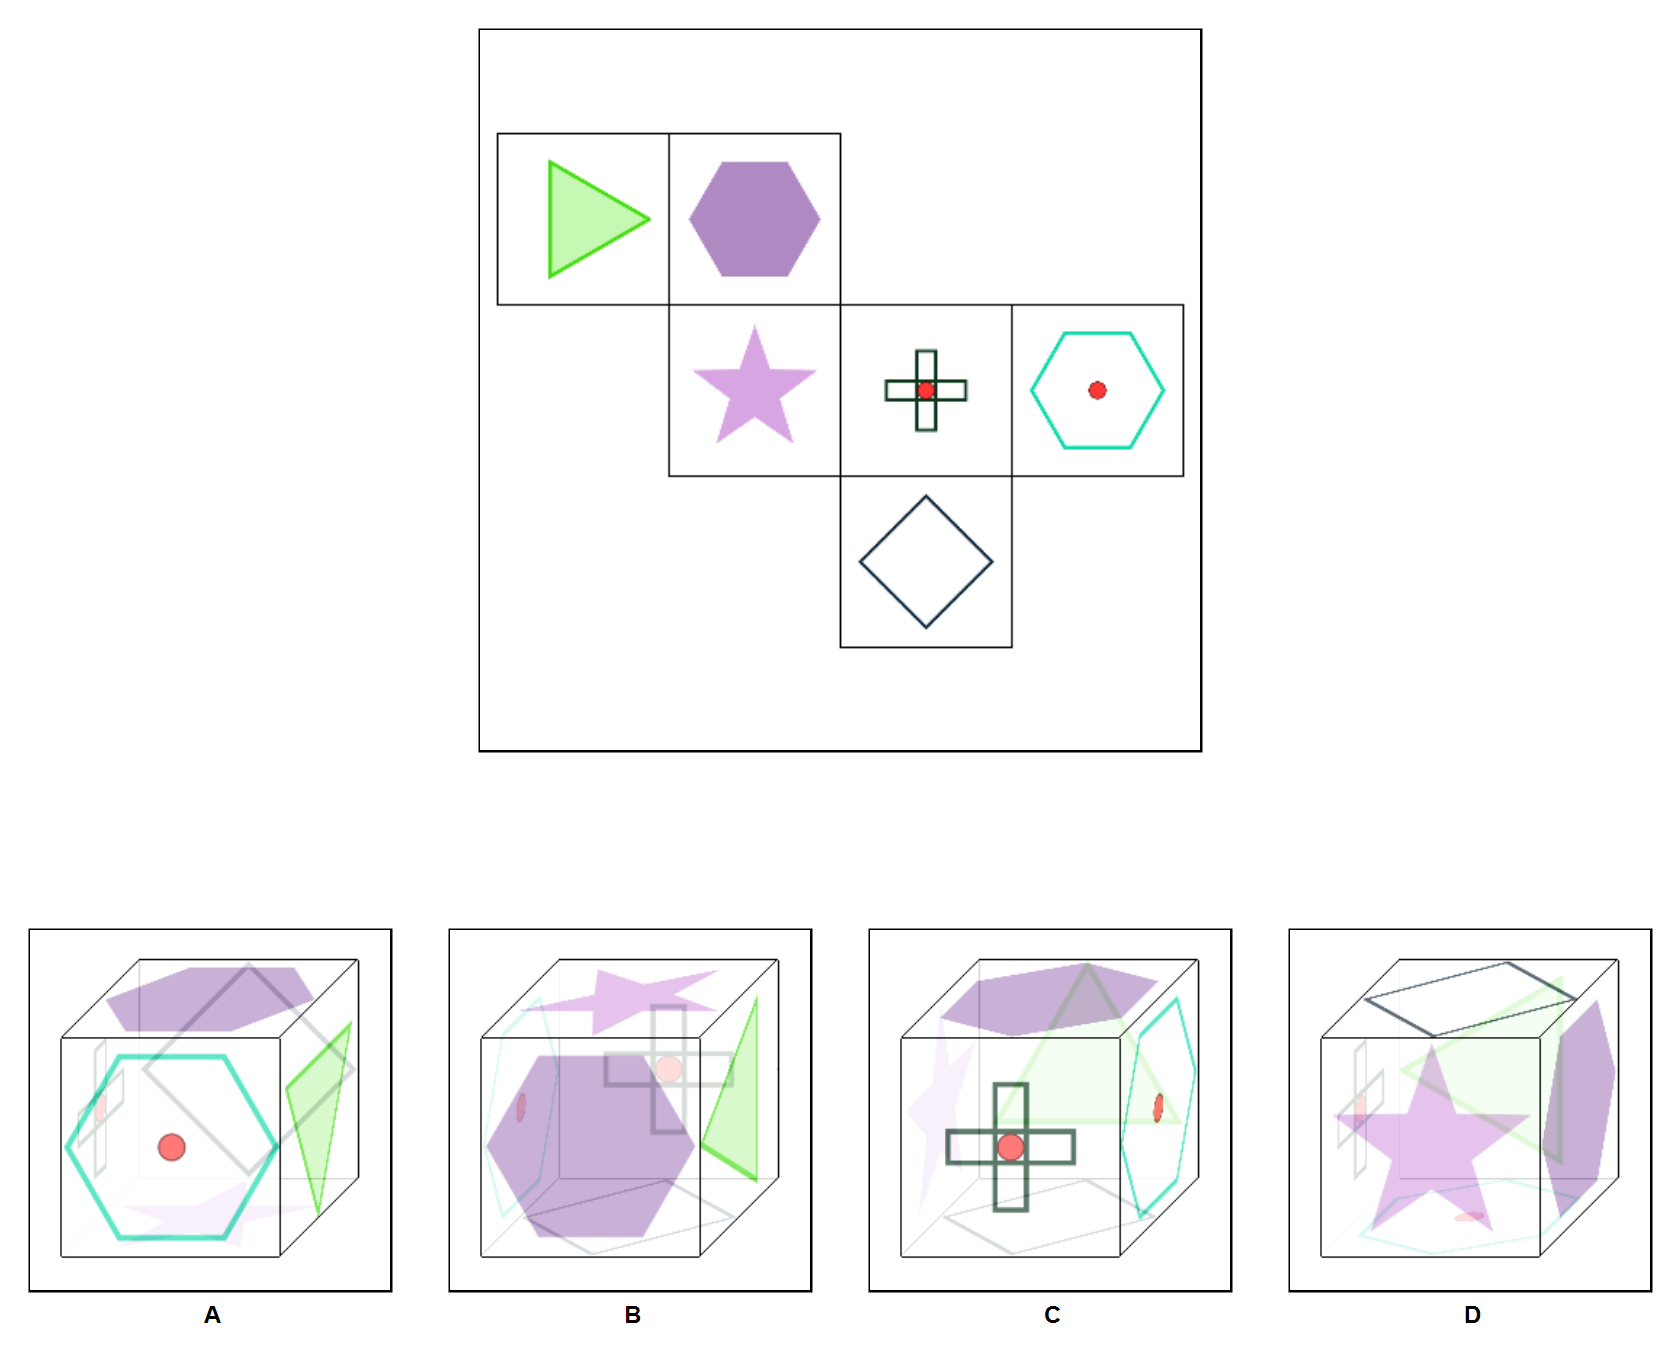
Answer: C